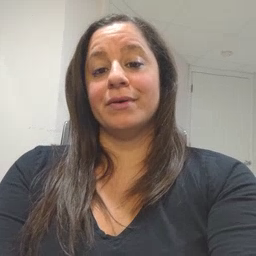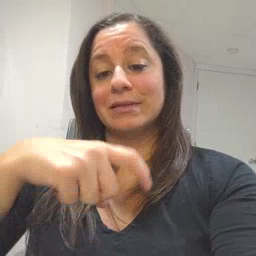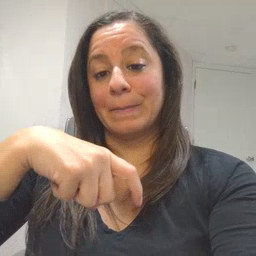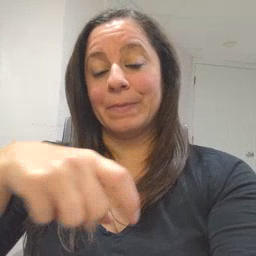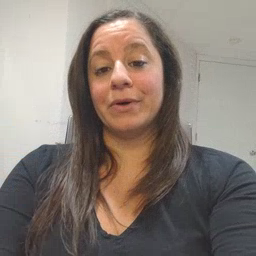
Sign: time